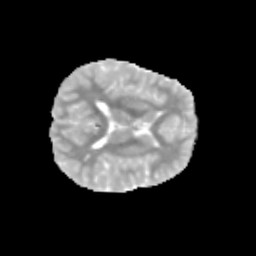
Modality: MD
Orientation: axial
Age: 9
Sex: female
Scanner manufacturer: siemens
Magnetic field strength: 3 T
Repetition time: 3.8 s
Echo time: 0.07 s